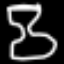
Label: hourglass